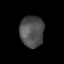
Tissue: prostate
Cell type: T cells
Senescence score: 0.3178
Nuclear area (px): 737
Mean DAPI intensity: 79.269